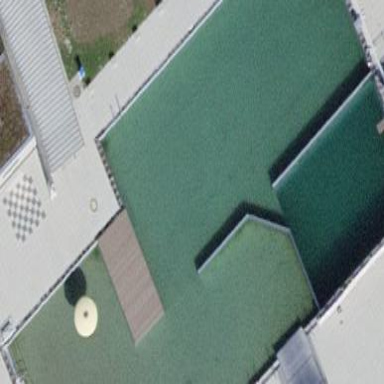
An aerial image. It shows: Swimming pool located in leisure land.